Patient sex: F
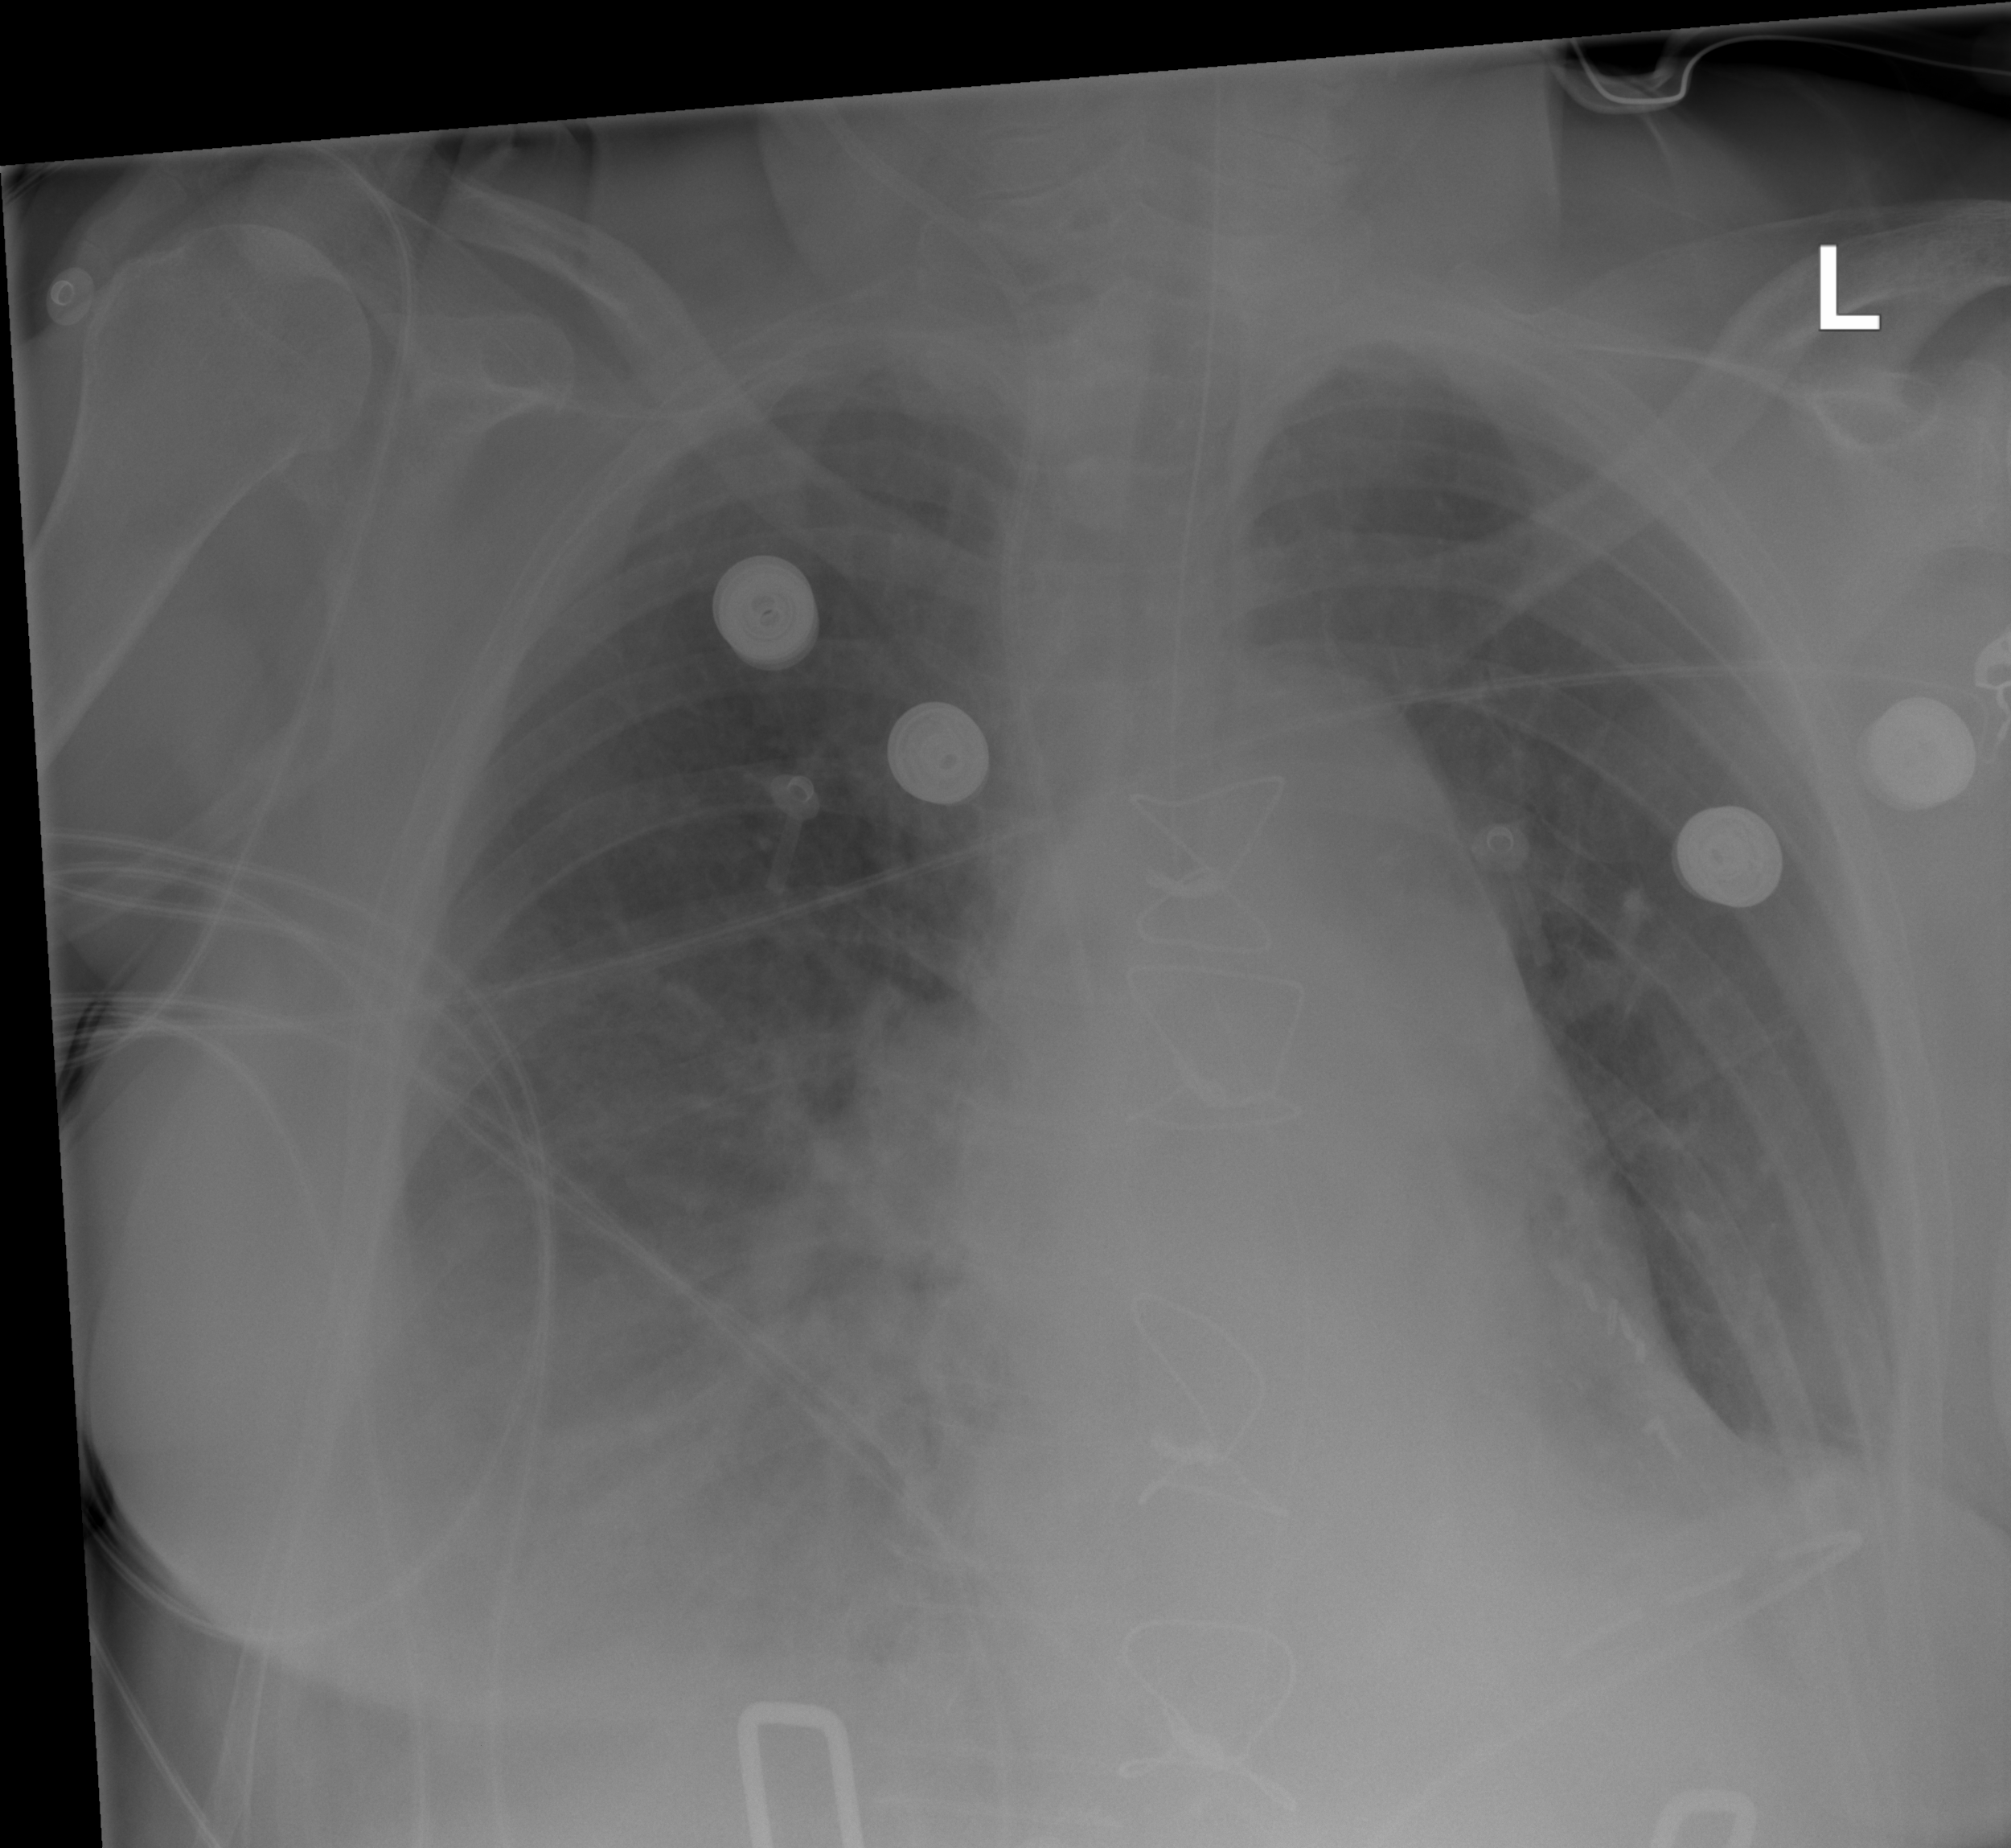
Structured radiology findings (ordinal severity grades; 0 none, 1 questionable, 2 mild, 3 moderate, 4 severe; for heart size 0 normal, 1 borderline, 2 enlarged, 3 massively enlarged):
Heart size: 0
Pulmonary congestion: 0
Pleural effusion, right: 2
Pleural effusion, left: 1
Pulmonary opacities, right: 0
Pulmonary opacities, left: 0
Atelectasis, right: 1
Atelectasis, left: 1